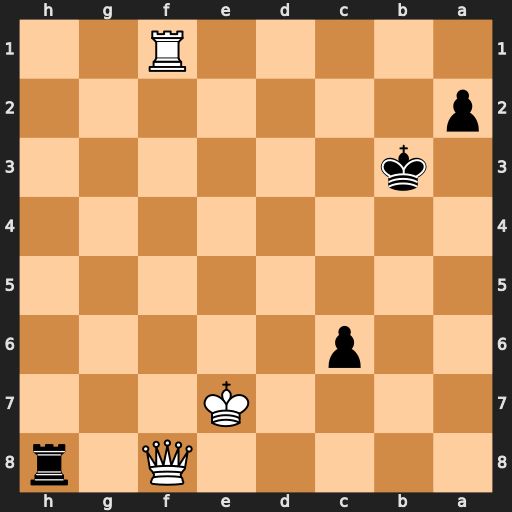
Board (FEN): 5Q1r/4K3/2p5/8/8/1k6/p7/5R2
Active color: b
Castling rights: -
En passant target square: -
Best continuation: Rxf8 Kxf8 c5